Interaction volume radius: 5 \u00c5
Interaction volume height: 15 \u00c5
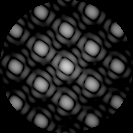
Disorder parameter: 0.006683